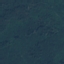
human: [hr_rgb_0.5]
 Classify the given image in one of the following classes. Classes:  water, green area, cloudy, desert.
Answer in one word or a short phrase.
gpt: green area